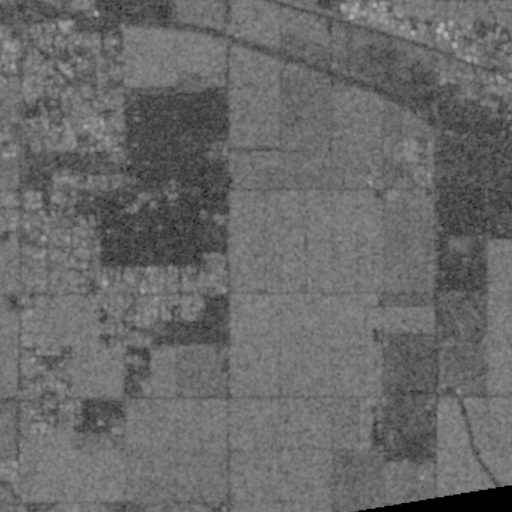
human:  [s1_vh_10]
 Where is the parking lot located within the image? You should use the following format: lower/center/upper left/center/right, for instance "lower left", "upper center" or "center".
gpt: The parking lot is located in the upper left of the image.
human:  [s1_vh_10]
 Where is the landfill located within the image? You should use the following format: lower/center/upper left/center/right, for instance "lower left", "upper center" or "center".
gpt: There is no landfill in the image.

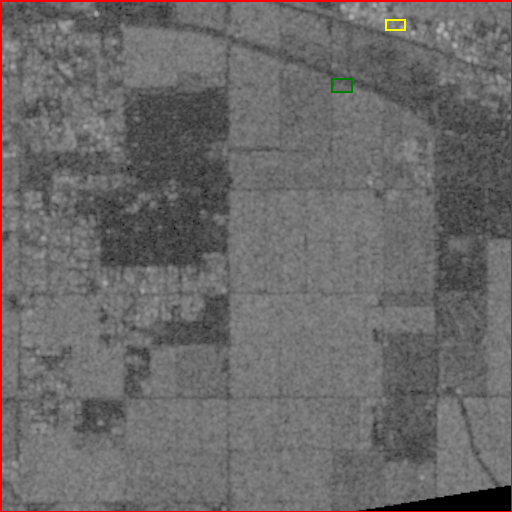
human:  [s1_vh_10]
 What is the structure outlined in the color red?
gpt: The structure outlined in red is a crop field.
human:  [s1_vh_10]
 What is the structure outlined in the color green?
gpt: The structure outlined in green is a wastewater plant.
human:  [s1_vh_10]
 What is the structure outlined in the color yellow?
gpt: The structure outlined in yellow is a building.
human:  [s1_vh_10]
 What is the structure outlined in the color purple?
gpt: There is no purple outline.